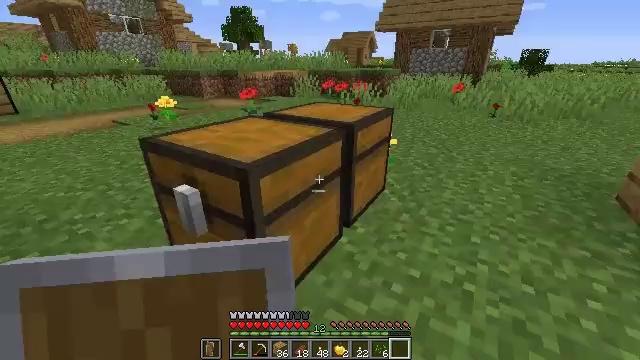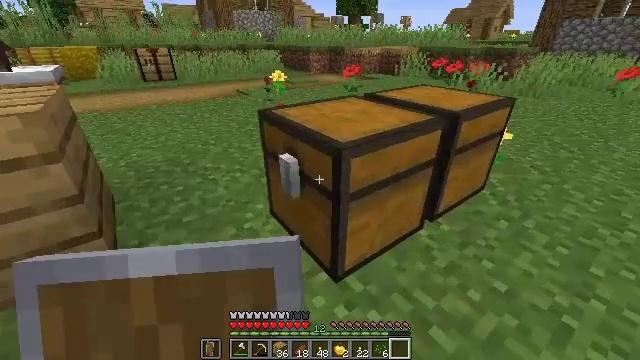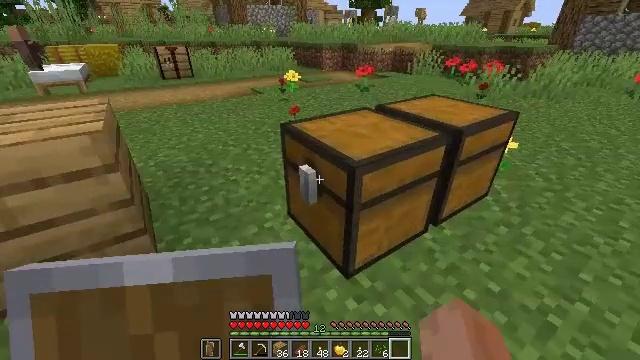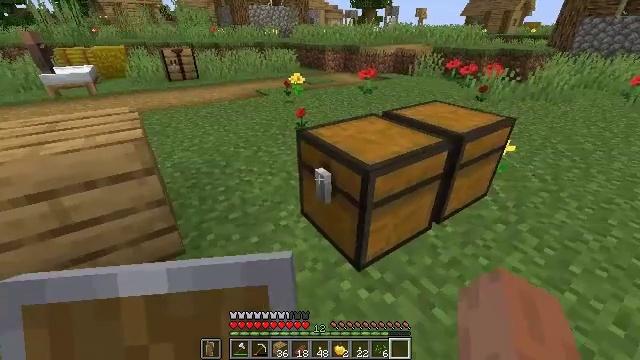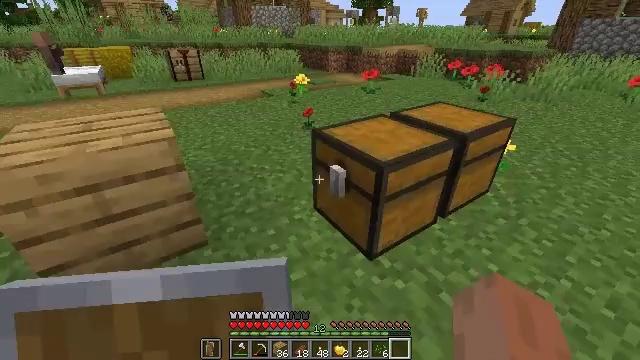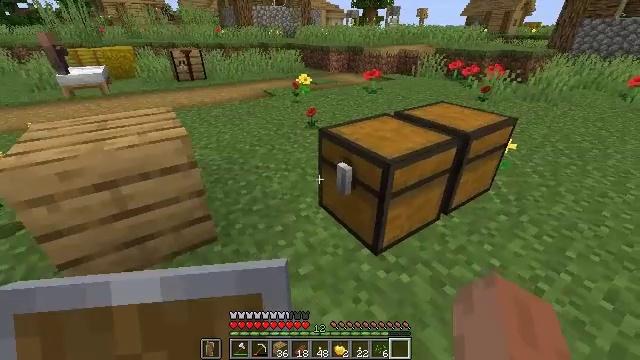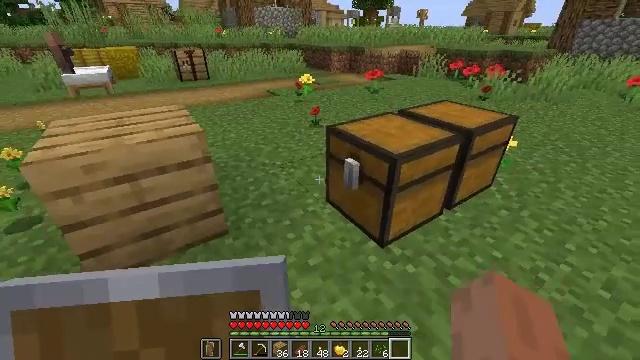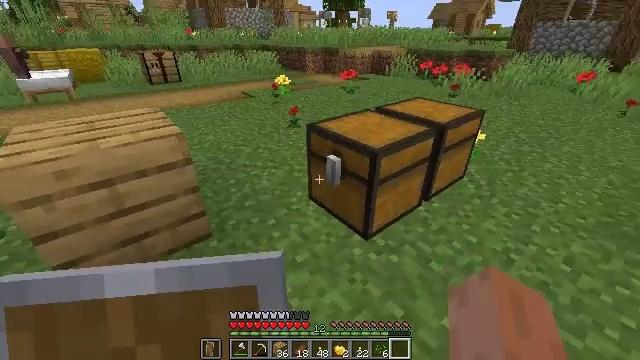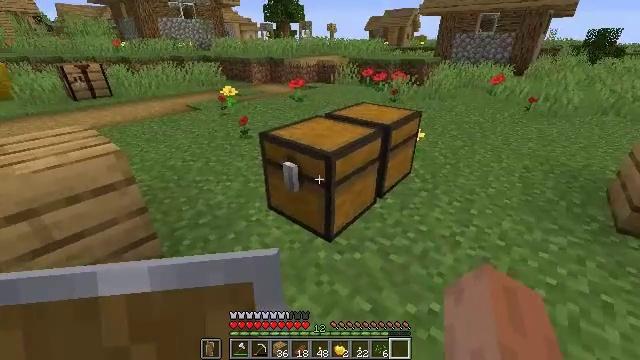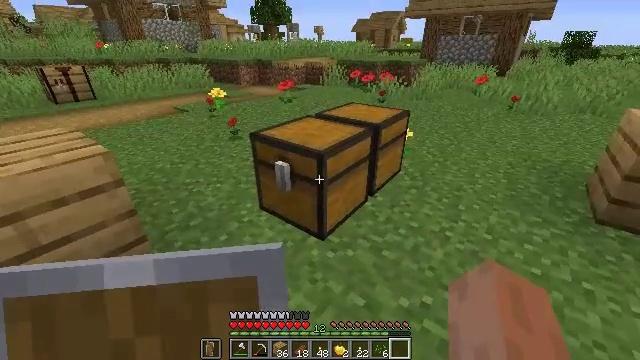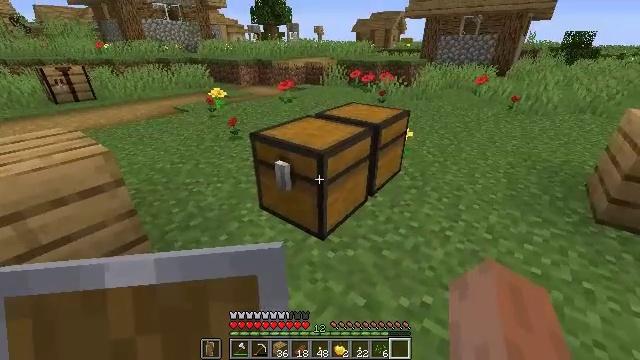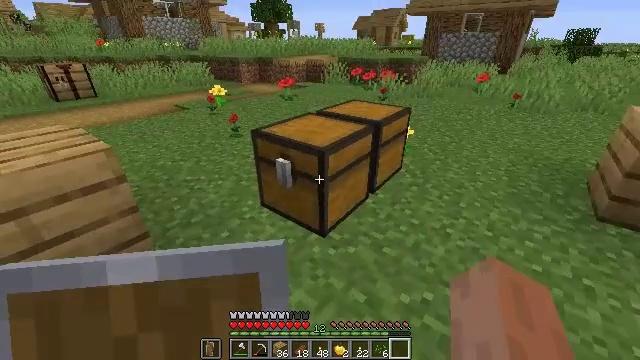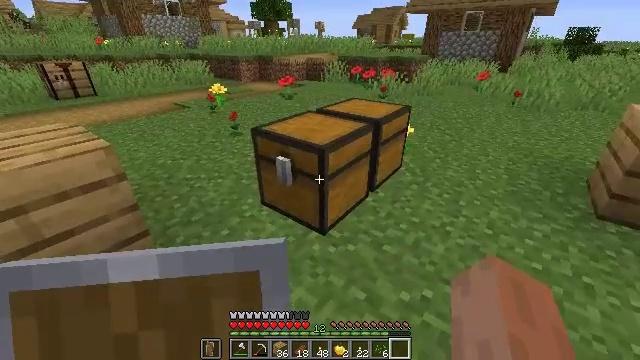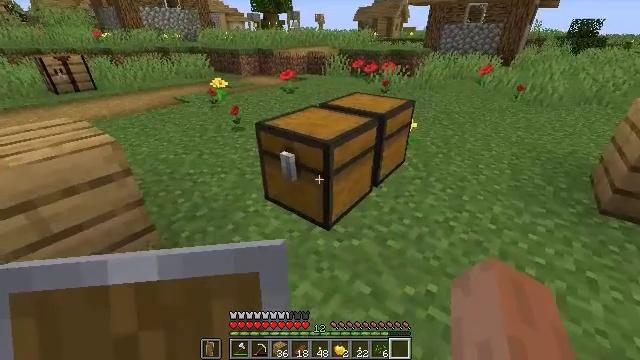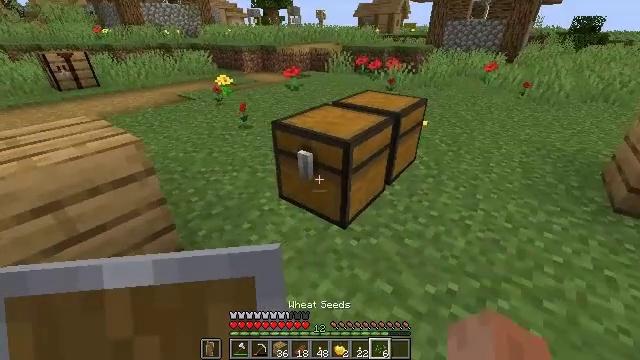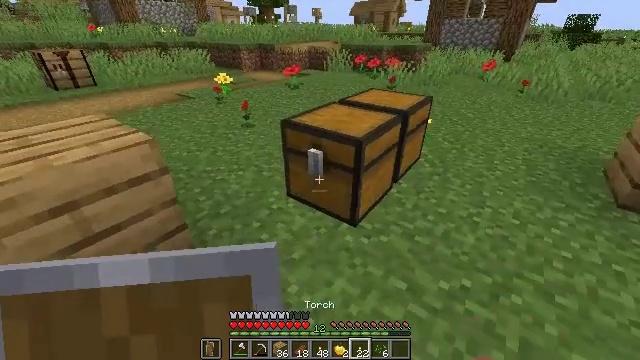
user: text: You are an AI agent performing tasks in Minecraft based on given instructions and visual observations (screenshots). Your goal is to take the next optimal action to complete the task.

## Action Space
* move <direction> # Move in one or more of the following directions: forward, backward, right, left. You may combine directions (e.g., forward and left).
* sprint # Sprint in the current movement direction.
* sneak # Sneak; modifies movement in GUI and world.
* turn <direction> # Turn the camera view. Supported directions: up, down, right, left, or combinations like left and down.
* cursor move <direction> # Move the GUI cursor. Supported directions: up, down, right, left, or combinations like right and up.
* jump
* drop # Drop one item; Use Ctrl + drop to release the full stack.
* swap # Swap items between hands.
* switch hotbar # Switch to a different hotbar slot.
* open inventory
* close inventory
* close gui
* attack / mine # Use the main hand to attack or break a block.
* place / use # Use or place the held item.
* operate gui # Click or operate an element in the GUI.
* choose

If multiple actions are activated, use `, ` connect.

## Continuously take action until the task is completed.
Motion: motion action
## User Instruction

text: Attack the chest to pick it up.
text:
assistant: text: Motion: move back, turn left and down
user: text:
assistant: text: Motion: move back and move left, turn left and down
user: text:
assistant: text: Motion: move back and move left
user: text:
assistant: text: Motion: move back and move left
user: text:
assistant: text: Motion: no_op
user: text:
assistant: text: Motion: no_op
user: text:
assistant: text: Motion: turn right
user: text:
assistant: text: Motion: turn right and up
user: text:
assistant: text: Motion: turn right
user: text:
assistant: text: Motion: no_op
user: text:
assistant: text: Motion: no_op
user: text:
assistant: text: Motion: no_op
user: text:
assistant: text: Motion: move left, turn down
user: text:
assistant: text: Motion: move left
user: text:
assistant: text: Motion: move left
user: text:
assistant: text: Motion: move forward and move left
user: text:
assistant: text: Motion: move forward
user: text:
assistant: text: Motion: move forward
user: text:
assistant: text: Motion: no_op
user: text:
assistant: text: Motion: no_op
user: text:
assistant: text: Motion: turn right
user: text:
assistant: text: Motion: sneak
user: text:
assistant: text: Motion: sneak
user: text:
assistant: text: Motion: sneak
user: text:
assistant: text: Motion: sneak
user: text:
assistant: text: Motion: sneak
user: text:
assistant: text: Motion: sneak
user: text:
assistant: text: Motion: sneak, turn right
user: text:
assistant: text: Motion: sneak
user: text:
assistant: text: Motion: sneak